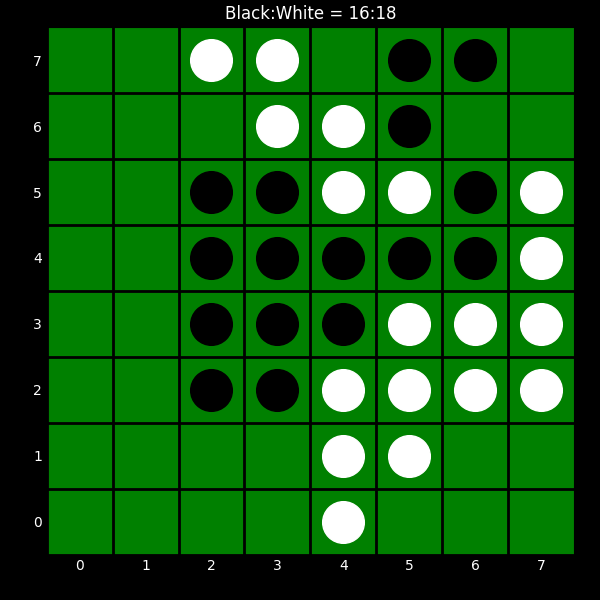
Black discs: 16
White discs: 18